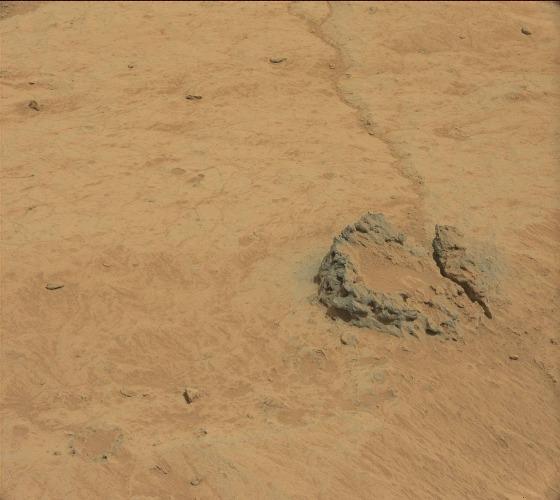
Terrain classes present: Bedrock, Gravel / Sand / Soil, Rock